Interaction volume radius: 5 \u00c5
Interaction volume height: 35 \u00c5
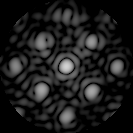
Disorder parameter: 0.2142